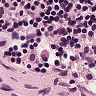
Metastatic tissue present: no